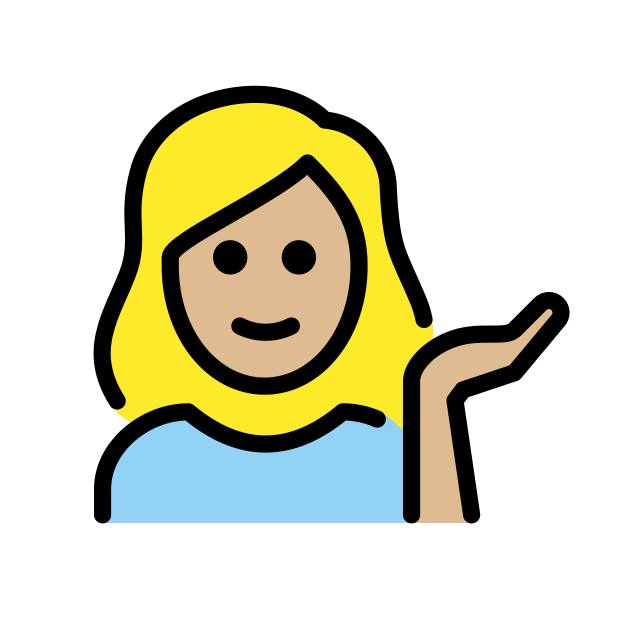
woman tipping hand: medium-light skin tone